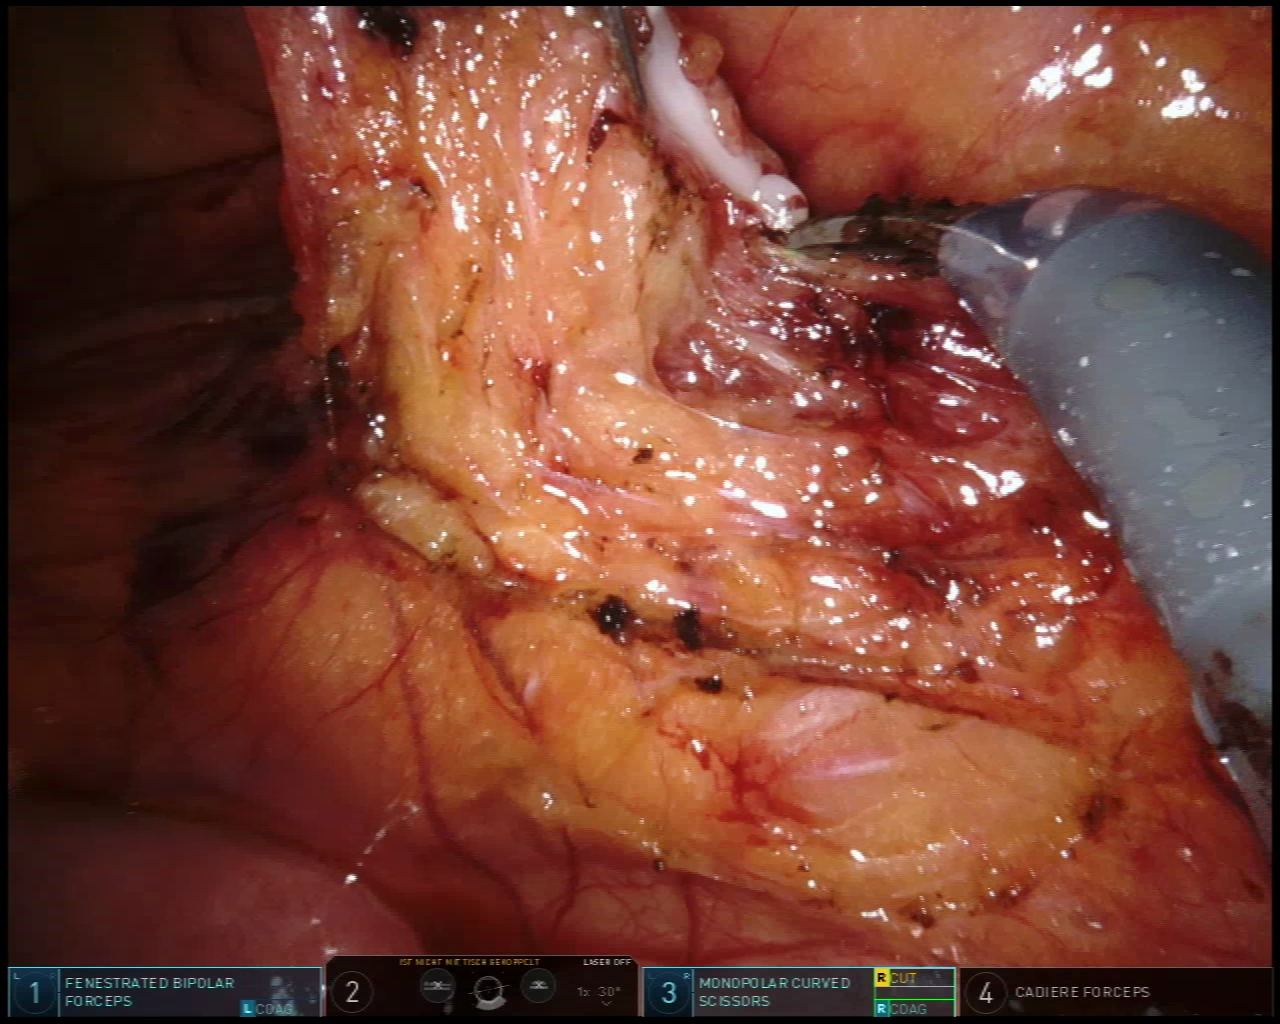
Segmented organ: small_intestine
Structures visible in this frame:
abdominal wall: no
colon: no
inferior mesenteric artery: no
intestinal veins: no
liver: no
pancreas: no
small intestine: yes
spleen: no
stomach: no
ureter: no
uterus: no
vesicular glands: no